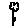
Label: flower